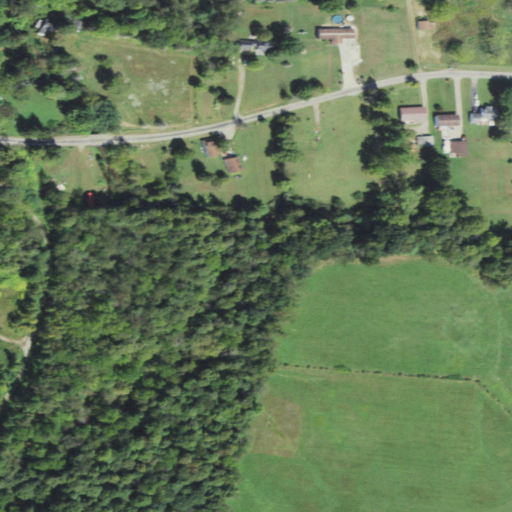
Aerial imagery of valley in Pennsylvania named Mundell Hollow containing deciduous forest, pasture, mixed forest, open development, grassland, low intensity development, and shrub